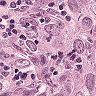
Metastatic tissue present: yes